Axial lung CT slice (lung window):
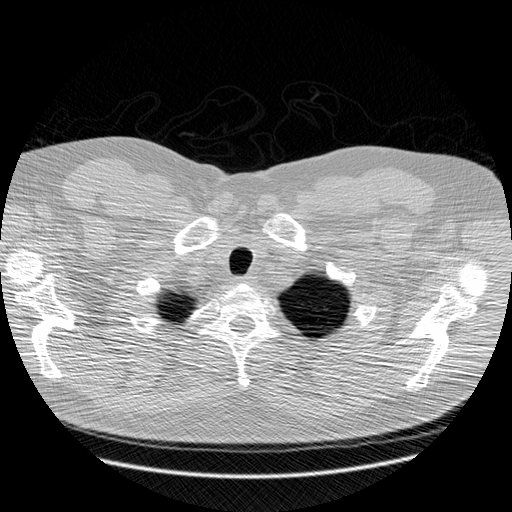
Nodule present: no